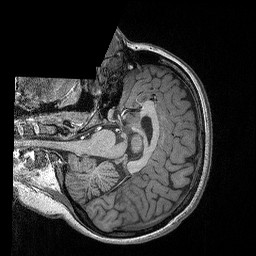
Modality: T1w
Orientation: axial
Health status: ill
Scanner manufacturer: siemens
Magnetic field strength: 3 T
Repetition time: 2.3 s
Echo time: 0.00298 s